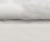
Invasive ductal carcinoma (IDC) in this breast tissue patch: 0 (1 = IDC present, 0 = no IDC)